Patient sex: M
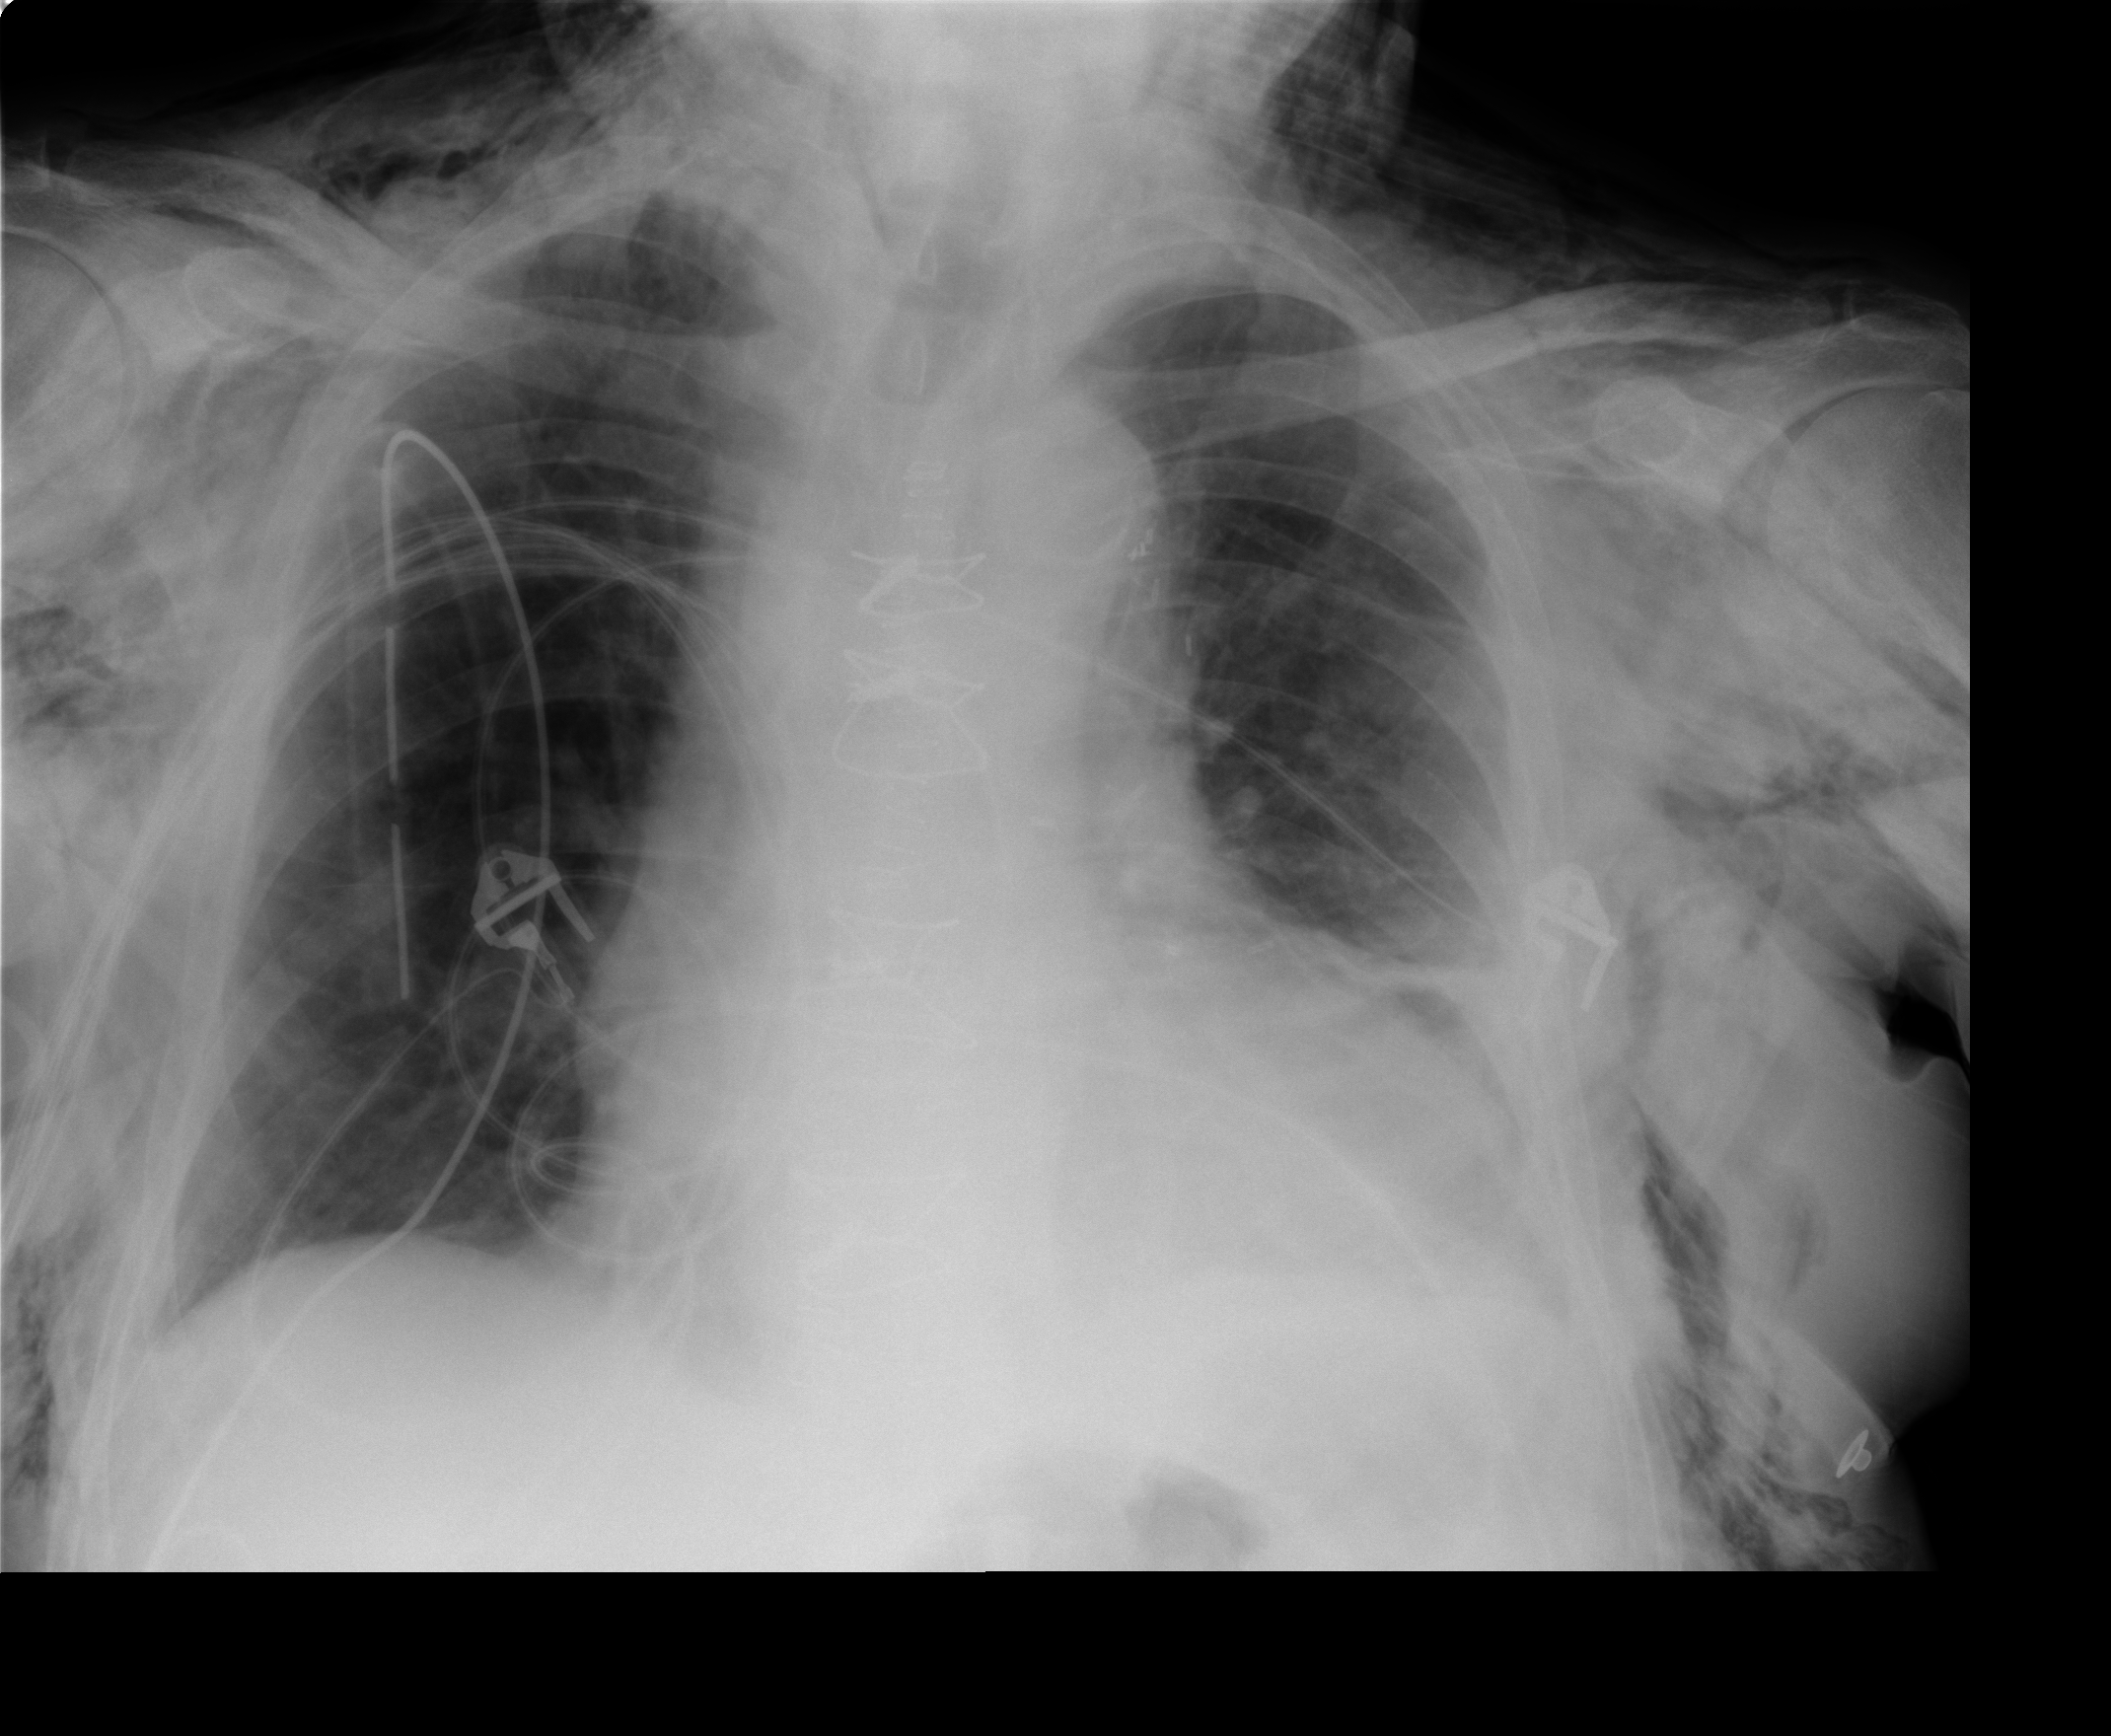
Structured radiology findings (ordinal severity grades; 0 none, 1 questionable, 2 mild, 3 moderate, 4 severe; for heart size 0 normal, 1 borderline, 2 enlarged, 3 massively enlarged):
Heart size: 2
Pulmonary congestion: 3
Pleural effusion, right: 0
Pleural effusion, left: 2
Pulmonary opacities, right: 0
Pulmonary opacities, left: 0
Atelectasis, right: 2
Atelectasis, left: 2